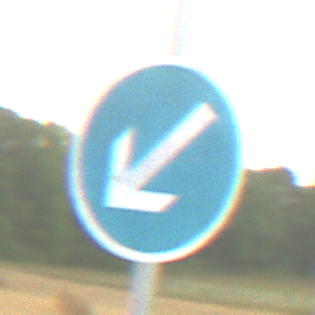
Verkehrszeichen: VorgeschriebeneVorbeifahrtLinks
Umgebung: Outdoor, RoadRail
Tageszeit: SunriseSunset
Wetter: PartlyCloudy
Licht: Natural
Jahreszeit: NotSpecified
Kontrast: LowContrast